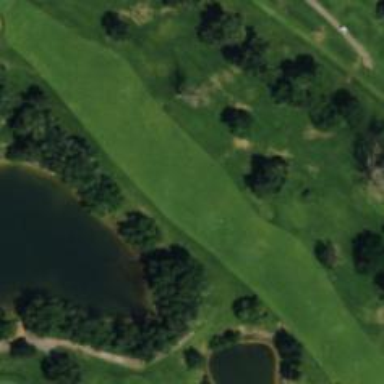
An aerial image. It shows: Well-maintained mown grass area used for golf. The golf fairway is part of recreation ground designated for leisure activities.